Question: I want to add an image to the listview, how do i do so? The names and type are displaying properly. Currently stuck here.
'''
.//other codes
.
.
try{
JSONArray arr = new JSONArray(res);
for(int i=0;i<arr.length();i++){
HashMap<String, String> map = new HashMap<String, String>();
JSONObject e = arr.getJSONObject(i);
map.put("placeID", ""+ e.getString("placeID"));
map.put("placeName",""+ e.getString("placeName"));
map.put("placeType", ""+ e.getString("placeType"));
map.put("image", R.drawable.ball_green);
mylist.add(map);
}
}catch(JSONException e) {
Log.e("log_tag", "Error parsing data "+e.toString());
}
ListAdapter adapter = new SimpleAdapter(this, mylist , R.layout.places,
new String[] { "placeName", "placeType" },
new int[] { R.id.placeName, R.id.placeType });
.
.
.//other codes
'''
I want the image appropriately like:

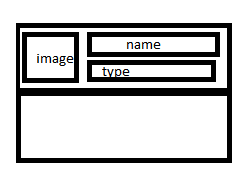
Answer: The 'R.java' class is auto-generated at build-time and maintains a 'list' of integers which are resource ids. In other words 'R.<anything>' is an 'Integer' and doesn't directly represent the resource (string, drawable etc).
As your 'HashMap' is expecting 'String' types for both keys and values, you'll need to convert the 'ball_green' resource id to a 'String'. Example...
'''
map.put("image", String.valueOf(R.drawable.ball_green));
'''
In order to use it again you'll have to convert that 'String' back to an 'Integer' when using it to set the image of a widget such as an 'ImageView' etc.